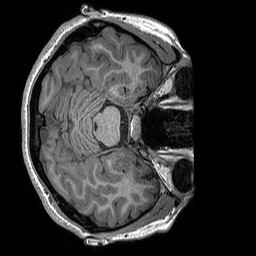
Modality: T1w
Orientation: axial
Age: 19
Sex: female
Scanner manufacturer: siemens
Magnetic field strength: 3 T
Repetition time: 2.3 s
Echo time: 0.00298 s